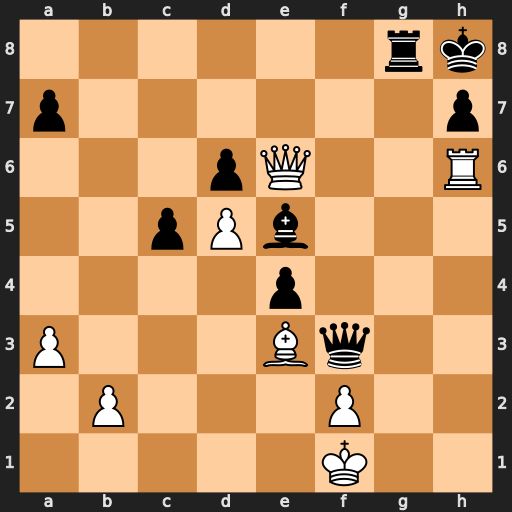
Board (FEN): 6rk/p6p/3pQ2R/2pPb3/4p3/P3Bq2/1P3P2/5K2
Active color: w
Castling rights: -
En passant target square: -
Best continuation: Rxh7+ Kxh7 Qh6#